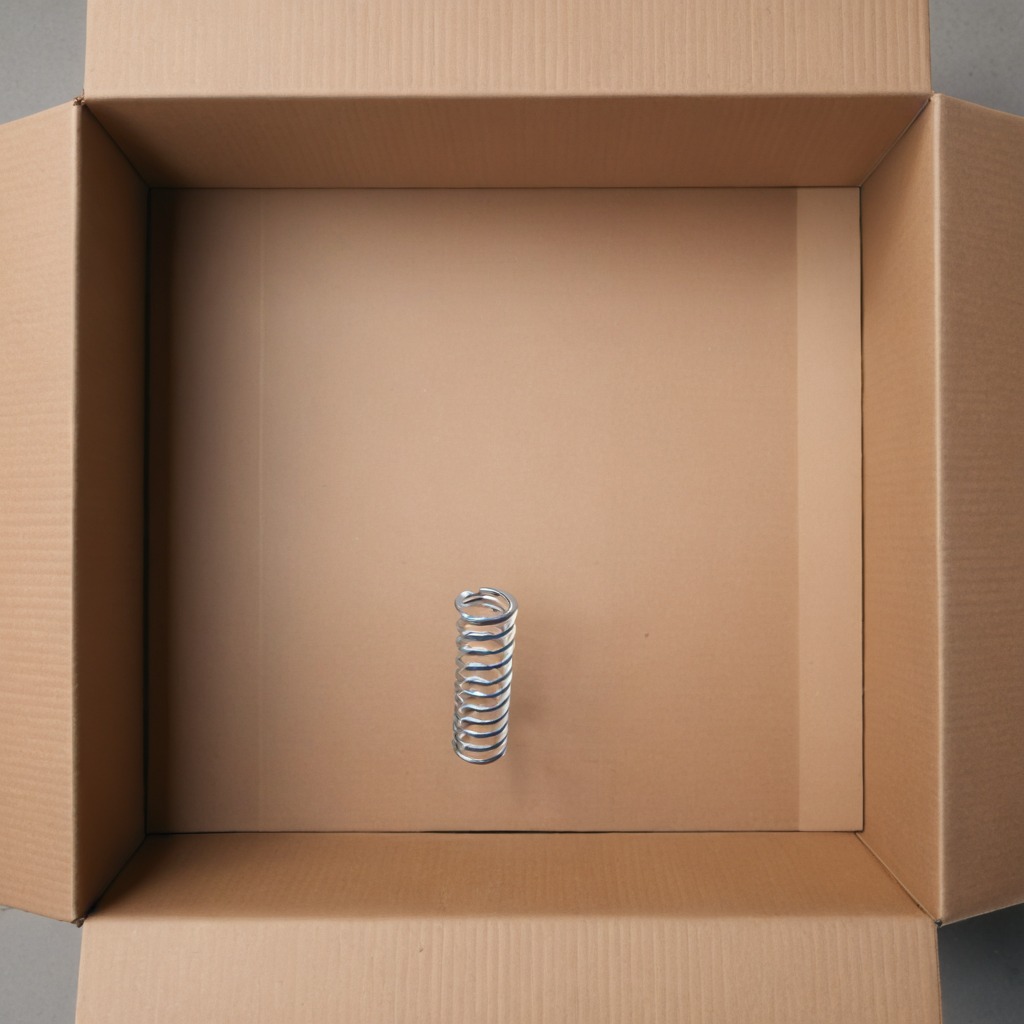
A coiled metal spring is lying on the cardboard box surface.